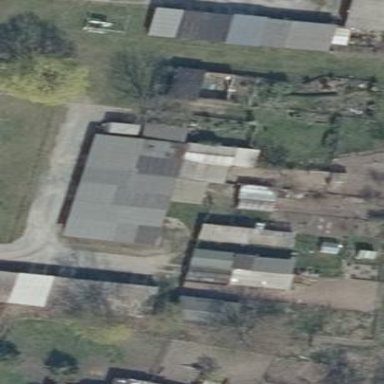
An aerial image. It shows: Group of garages.